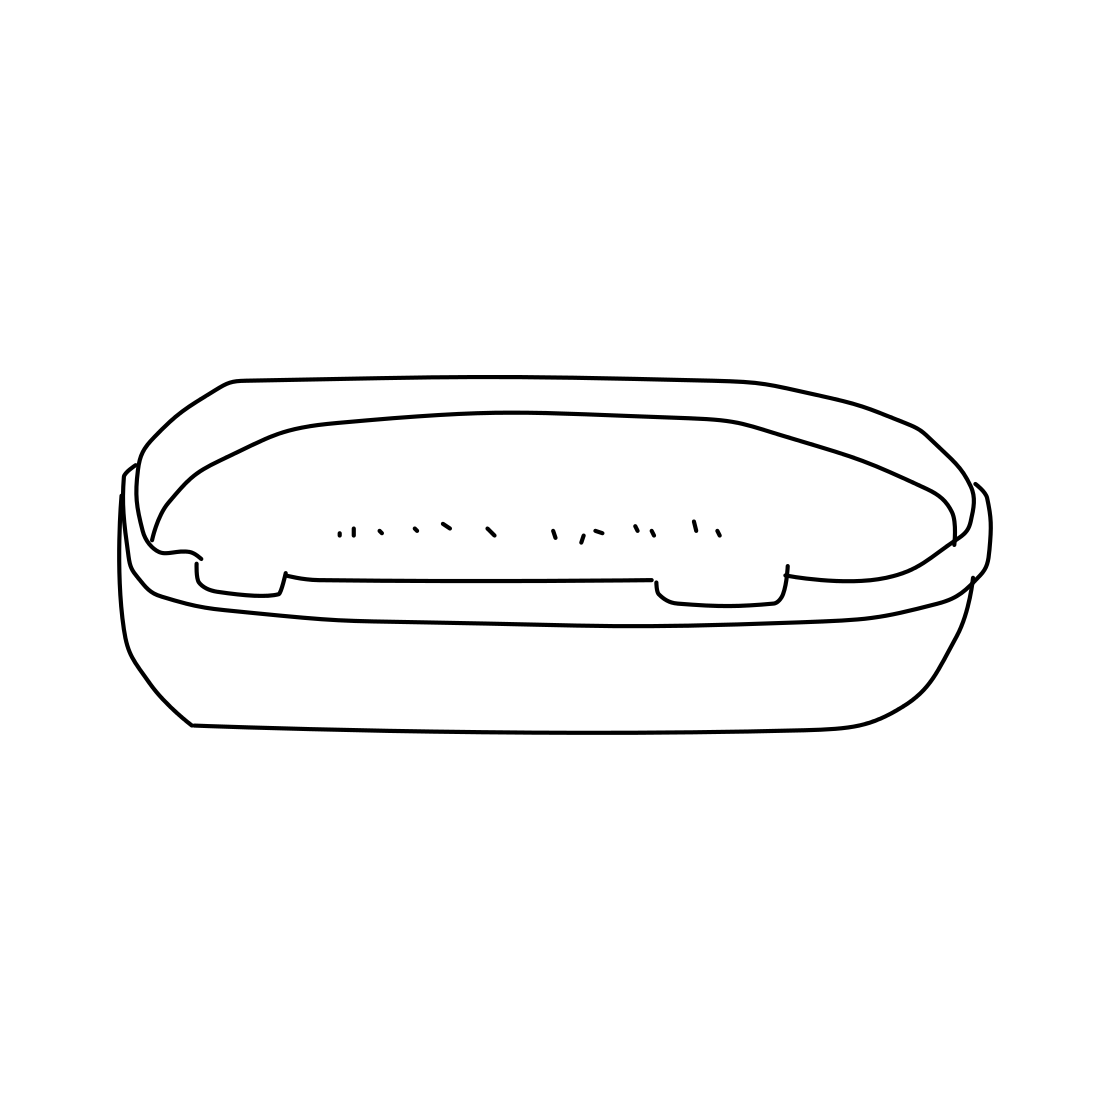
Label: ashtray